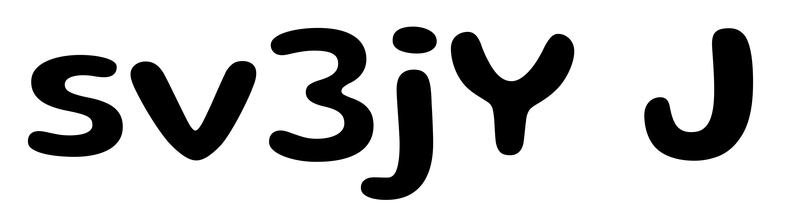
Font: Gluten_Medium